Aerial crown-view tile of a tropical tree (Barro Colorado Island, Panama), acquired 20241216:
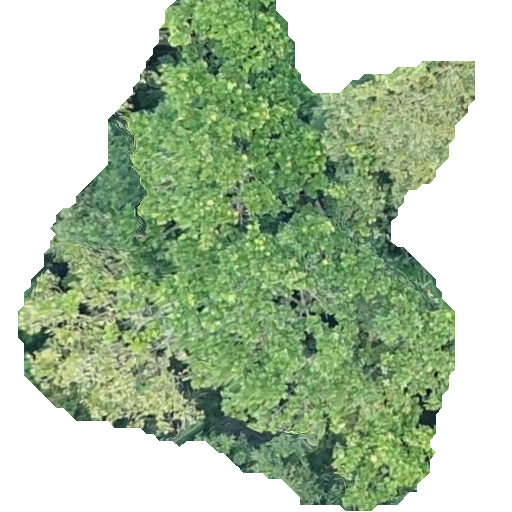
Species: Anacardium excelsum
GBIF accepted scientific name: Anacardium excelsum
Crown area: 229.233 m²